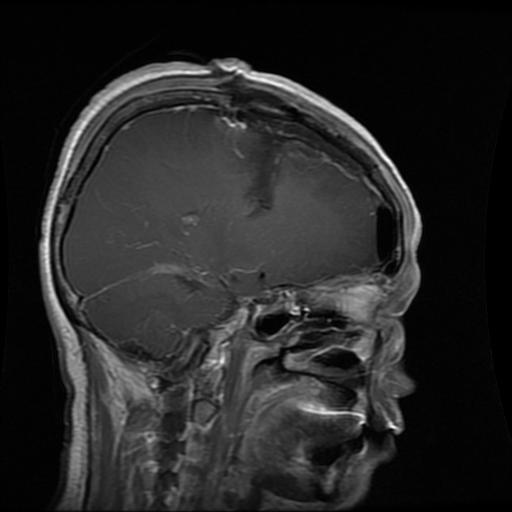
Label: glioma